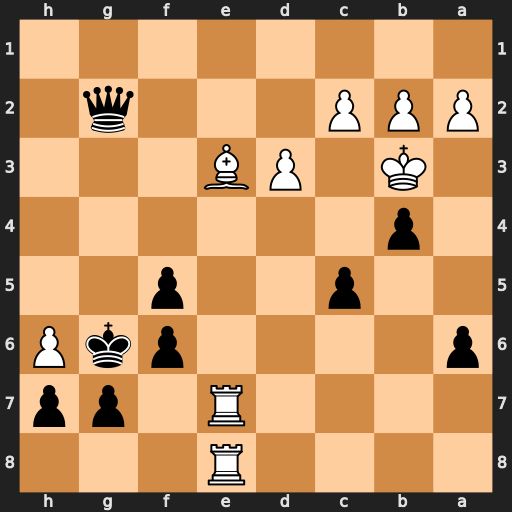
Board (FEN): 4R3/4R1pp/p4pkP/2p2p2/1p6/1K1PB3/PPP3q1/8
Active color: b
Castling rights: -
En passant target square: -
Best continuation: Qd5+ c4 Qxd3+ Ka4 Qxc4